Question: Can't seem to get form validation working on code igniter, unsure what's wrong!
Here's my controller class:
'''
class registerController extends MY_Controller {
// --- Methods -----------------
function __construct()
{
parent::__construct();
$this->firephp->log('REGISTER PAGE CONTROLLER ACTIVE');
//Load user model
$this->load->model('usersModel');
//load form validation
$this->load->helper('form');
$this->load->library('form_validation');
}
//------------------------------
public function register()
{
$this->form_validation->set_rules('registerForenameFieldName', 'Fist Name', 'required');
//This is executed when the form is submitted
if ($this->form_validation->run() == FALSE)
{
$this->firephp->log('Registration form validation failed');
//Load in the views
$this->load->view('global/head.php');
$this->load->view('global/top.php');
$this->load->view('register/register.php');
$this->load->view('global/footer.php');
} else {
$this->firephp->log('Registration form validation succeeded');
//Model method here
//Load in the views
$this->load->view('global/head.php');
$this->load->view('global/top.php');
$this->load->view('home.php');
$this->load->view('global/footer.php');
}
}
}
'''
and my form:
'''
<?php echo form_open('register'); ?>
<div id="registerErrors"><?php echo validation_errors(); ?></div>
<table id="registerTable">
<tr>
<td class="regLeftCell"><p>First Name</p></td>
<td class="regRightCell">
<input id="registerForenameField" class="textField registerField" name="registerForenameFieldName" type="text" placeholder="Forename" value="<?php echo set_value('registerForenameFieldName'); ?>"></input>
</td>
</tr>
<tr>
<td class="regLeftCell"><p>Last Name</p></td>
<td class="regRightCell">
<input id="registerSurnameField" class="textField registerField" name="registerSurnameFieldName" type="text" placeholder="Surname" value="<?php echo set_value('registerSurnameFieldName'); ?>"></input>
</td>
</tr>
<tr>
<td class="regLeftCell"><p>Email Address</p></td>
<td class="regRightCell">
<input id="registerEmailField" class="textField registerField" name="registerEmailFieldName" type="text" placeholder="Email Address"></input>
</td>
</tr>
<tr>
<td class="regLeftCell"><p>Choose Password</p></td>
<td class="regRightCell">
<input id="registerPasswordField" class="textField registerField" name="registerPasswordFieldName" type="text" placeholder="Password"></input>
</td>
</tr>
<tr>
<td class="regLeftCell"><p>Confirm Password</p></td>
<td class="regRightCell">
<input id="registerConfirmPasswordField" class="textField registerField" name="registerConfirmPasswordFieldName" type="text" placeholder="Confirm Password"></input>
</td>
</tr>
<tr>
<td class="regLeftCell"><p>Address Line 1</p></td>
<td class="regRightCell">
<input id="registerAddress1Field" class="textField registerField" name="registerAddress1FieldName" type="text" placeholder="Address Line 1"></input>
</td>
</tr>
<tr>
<td class="regLeftCell"><p>Address Line 2</p></td>
<td class="regRightCell">
<input id="registerAddress2Field" class="textField registerField" name="registerAddress2FieldName" type="text" placeholder="Address Line 2"></input>
</td>
</tr>
<tr>
<td class="regLeftCell"><p>Address Line 3</p></td>
<td class="regRightCell">
<input id="registerAddress3Field" class="textField registerField" name="registerAddress3FieldName" type="text" placeholder="Address Line 3"></input>
</td>
</tr>
<tr>
<td class="regLeftCell"><p>Post Code</p></td>
<td class="regRightCell">
<input id="registerAddressPostCodeField" class="textField registerField" name="registerPostCodeFieldName" type="text" placeholder="Post Code"></input>
</td>
</tr>
<tr>
<td class="regLeftCell"><p>Country</p></td>
<td class="regRightCell">
<input id="registerAddressCountryField" class="textField registerField" name="registerSurnameFieldName" type="text" placeholder="Country"></input>
</td>
</tr>
</table>
<div id="registerButton">
<input class="button registerSubmitButton" type="submit" value="Register"/>
</div>
</form>
'''
The routing is set up like this:
'''
$route['register'] = 'registerController/register';
'''
What's wrong? It just fails every time without displaying an error.
It just reloads the same page with no validation errors. The $this->form_validation->run() evaluates at FALSE every time because I have logged it in FirePHP, a Firebug extension.
EDIT:
It may also be worth mentioning that I get a 404 error in the console despite it loading the page:

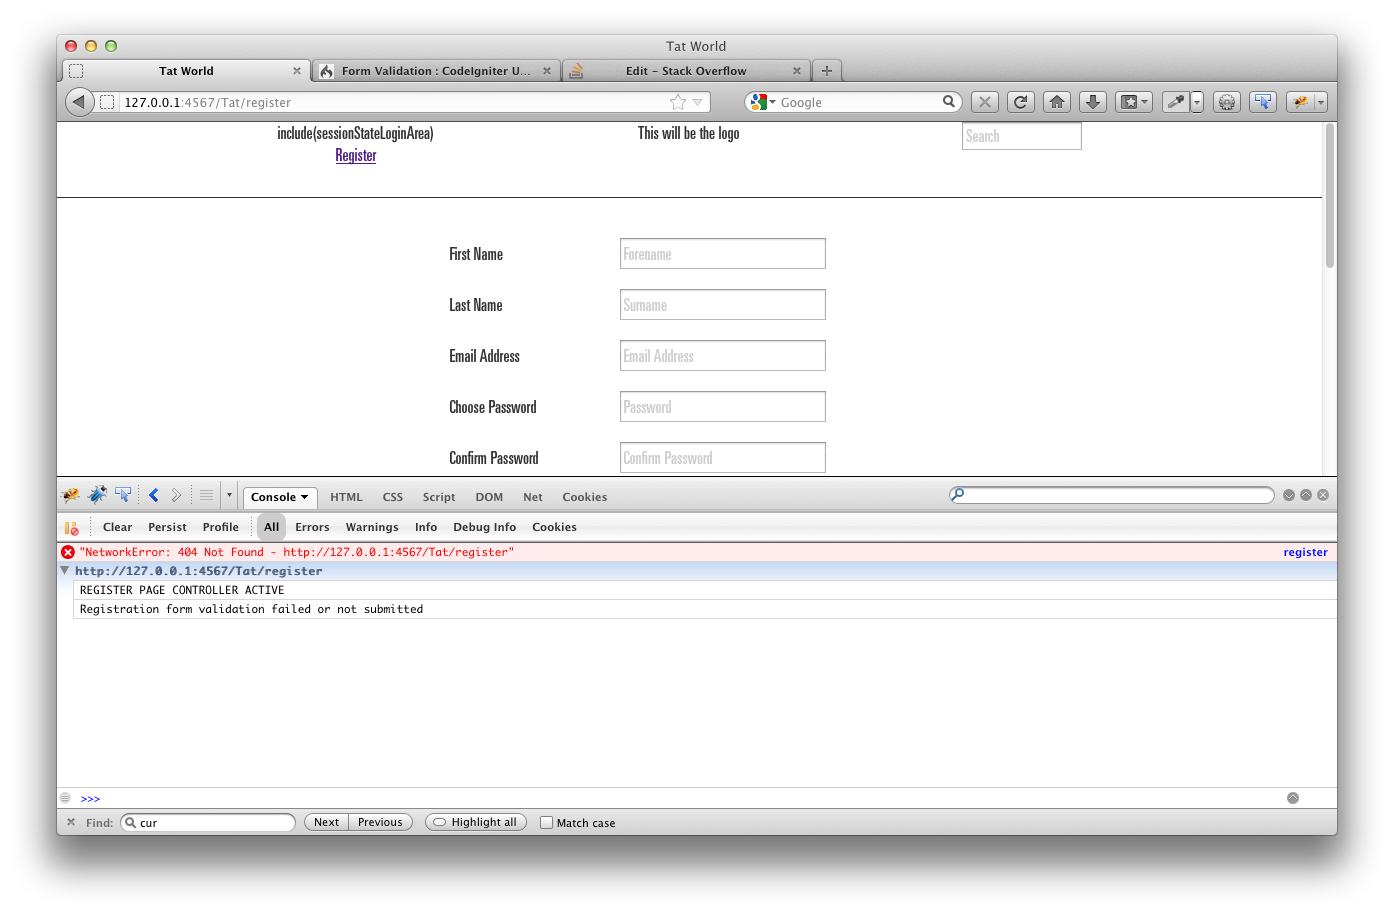
Answer: I have FINALLY found the answer! My server wasn't configured correctly, I didn't have mod_rewrite enabled so none of the requests were working properly or something.
Ubuntu users, fire this off on the command line to enable it:
sudo a2enmod rewrite
Then restart Apache.
I am using the following .htaccess:
'''
<IfModule mod_rewrite.c>
RewriteEngine On
RewriteBase /
#Removes access to the system folder by users.
#Additionally this will allow you to create a System.php controller,
#previously this would not have been possible.
#'system' can be replaced if you have renamed your system folder.
RewriteCond %{REQUEST_URI} ^system.*
RewriteRule ^(.*)$ /index.php?/$1 [L]
#When your application folder isn't in the system folder
#This snippet prevents user access to the application folder
#Rename 'application' to your applications folder name.
RewriteCond %{REQUEST_URI} ^application.*
RewriteRule ^(.*)$ /index.php?/$1 [L]
#Checks to see if the user is attempting to access a valid file,
#such as an image or css document, if this isn't true it sends the
#request to index.php
RewriteCond %{REQUEST_FILENAME} !-f
RewriteCond %{REQUEST_FILENAME} !-d
RewriteRule ^(.*)$ /index.php?/$1 [L]
</IfModule>
<IfModule !mod_rewrite.c>
# If we don't have mod_rewrite installed, all 404's
# can be sent to index.php, and everything works as normal.
ErrorDocument 404 /index.php
</IfModule>
'''